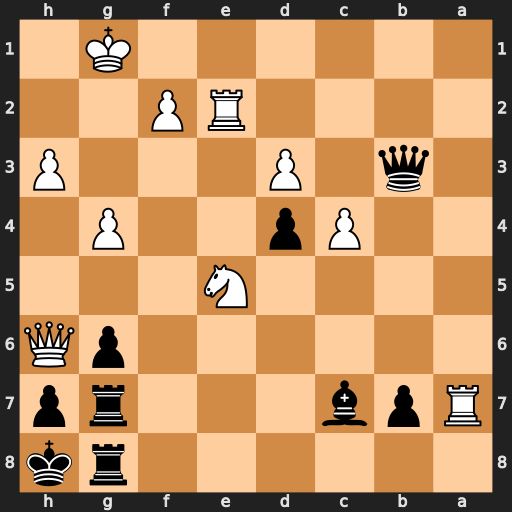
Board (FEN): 6rk/Rpb3rp/6pQ/4N3/2Pp2P1/1q1P3P/4RP2/6K1
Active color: b
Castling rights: -
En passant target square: -
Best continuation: Qd1+ Kg2 Qxe2